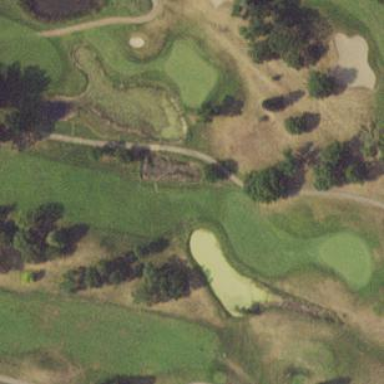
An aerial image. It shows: Scenic view of water hazard on golf course. The natural water feature adds beauty to the landscape.